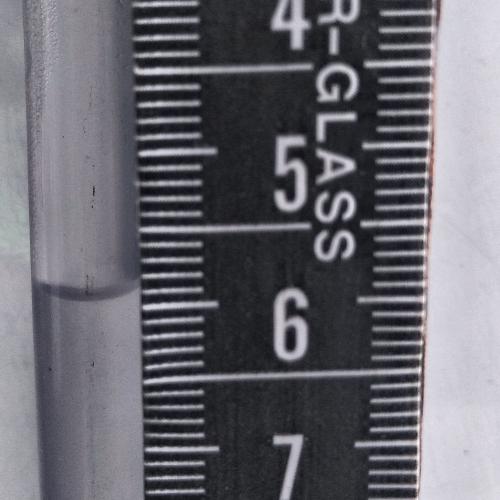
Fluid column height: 5.9 cm